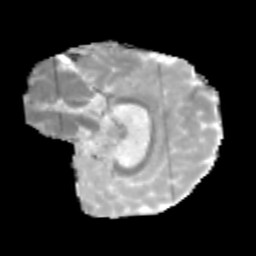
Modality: MD
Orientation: sagittal
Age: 9
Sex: male
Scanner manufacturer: siemens
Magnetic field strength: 3 T
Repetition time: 3.8 s
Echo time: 0.07 s